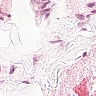
Metastatic tissue present: no